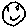
Label: smiley face